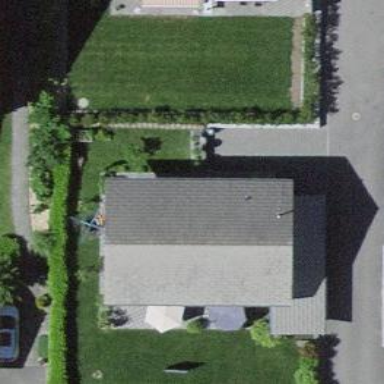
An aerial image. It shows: Residential building with gabled roof.